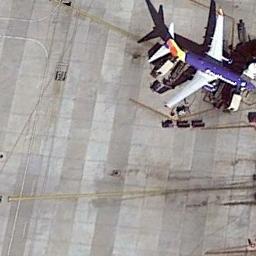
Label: airplane